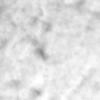
Label: no_change